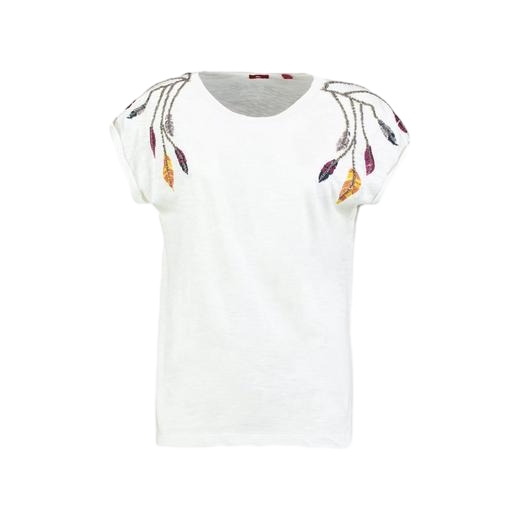
white embellished t-shirt, white embroidered t-shirt, white embroidered jersey t-shirt, white background